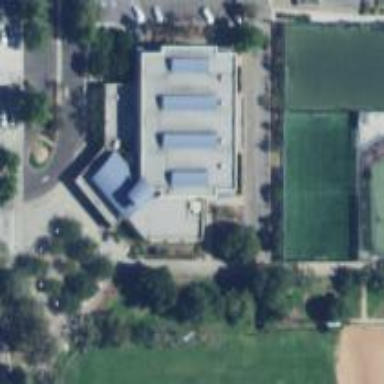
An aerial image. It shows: Sports centre building.